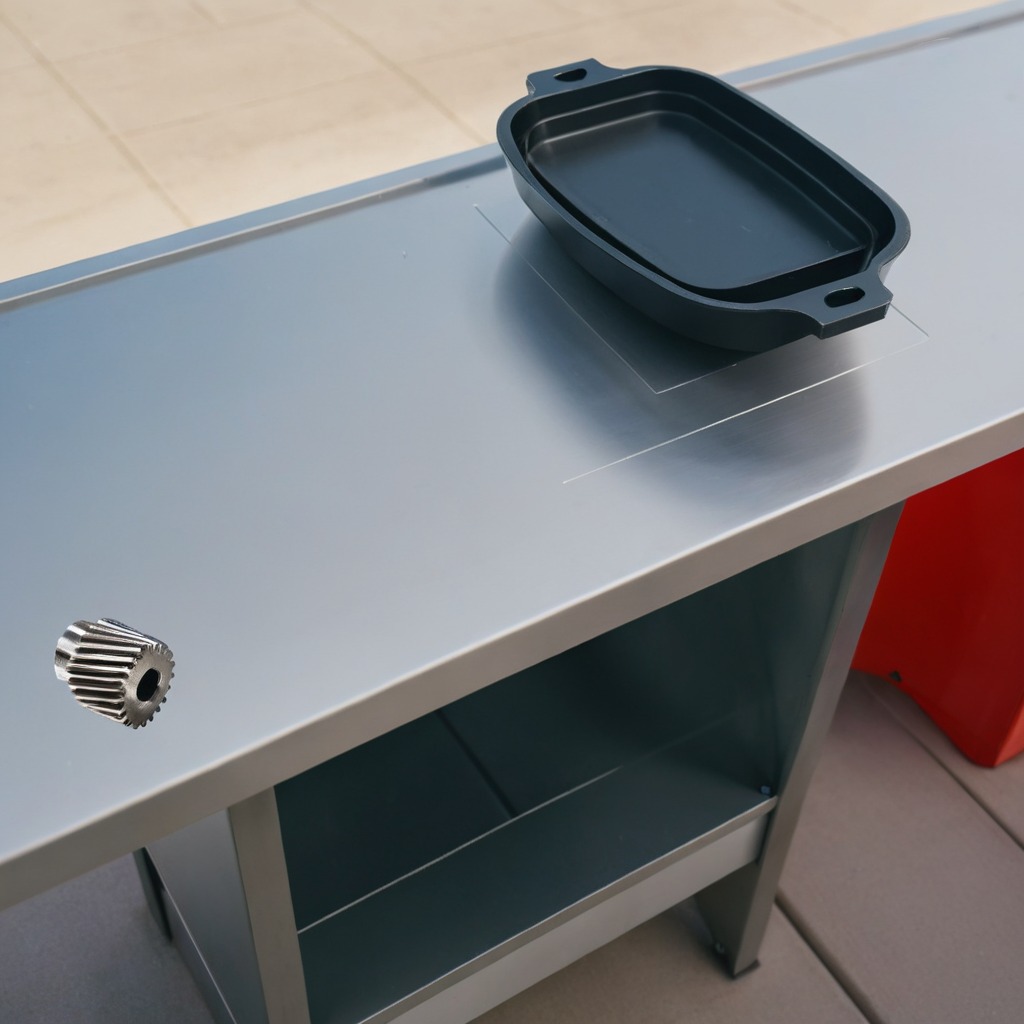
A steel gear with teeth is lying on the textured surface.